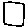
Label: square